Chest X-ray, PA view. Patient: 50 years old, sex F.
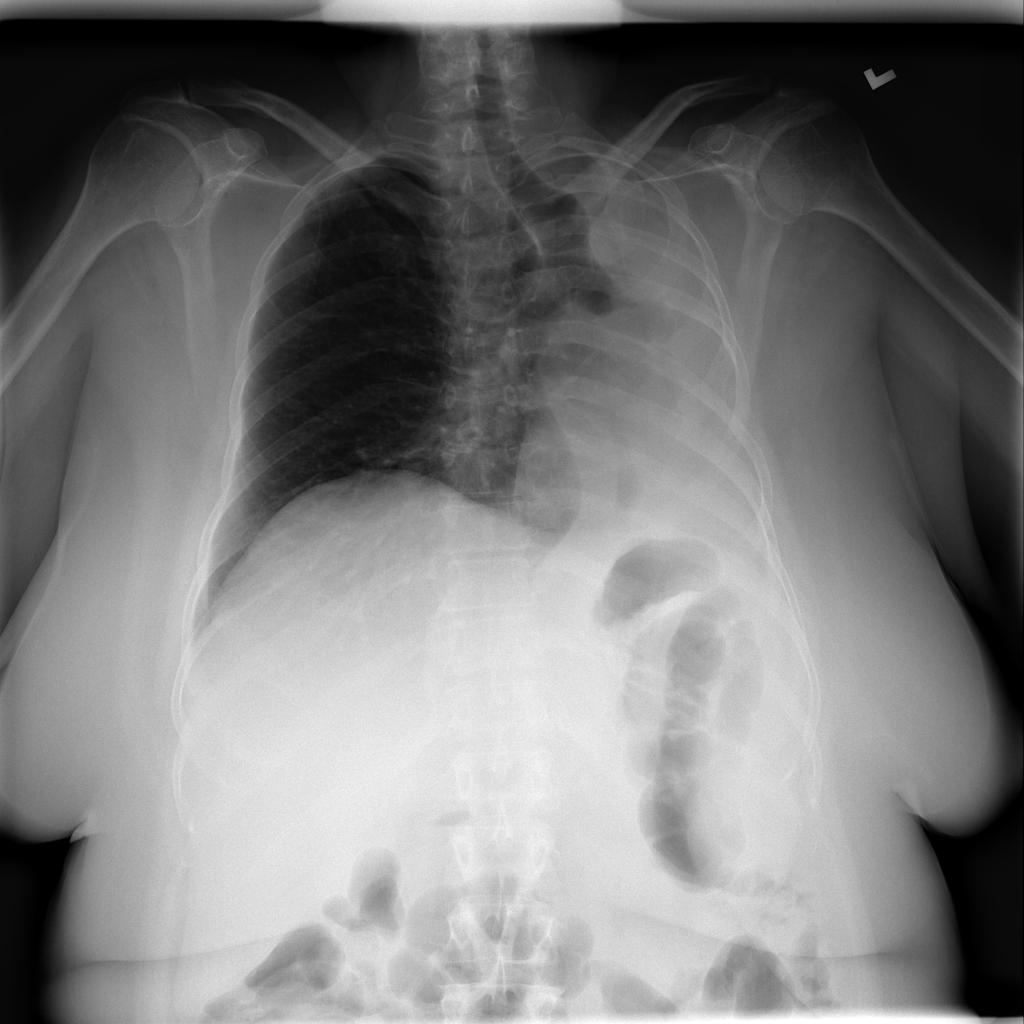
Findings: Atelectasis